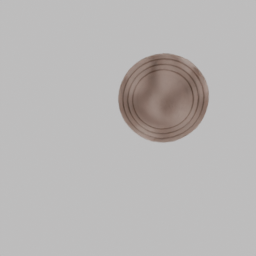
Label: decoration